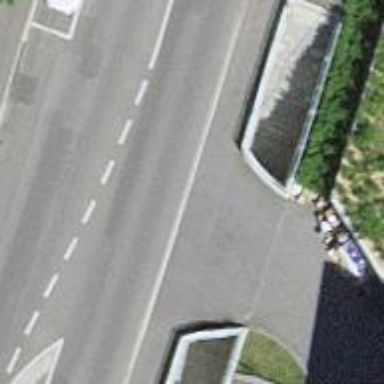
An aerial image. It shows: Footway passing through tunnel.